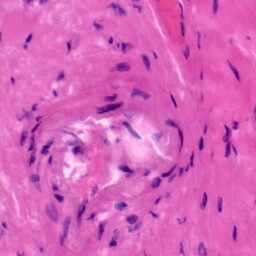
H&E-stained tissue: Tonsil